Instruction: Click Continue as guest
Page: checkout
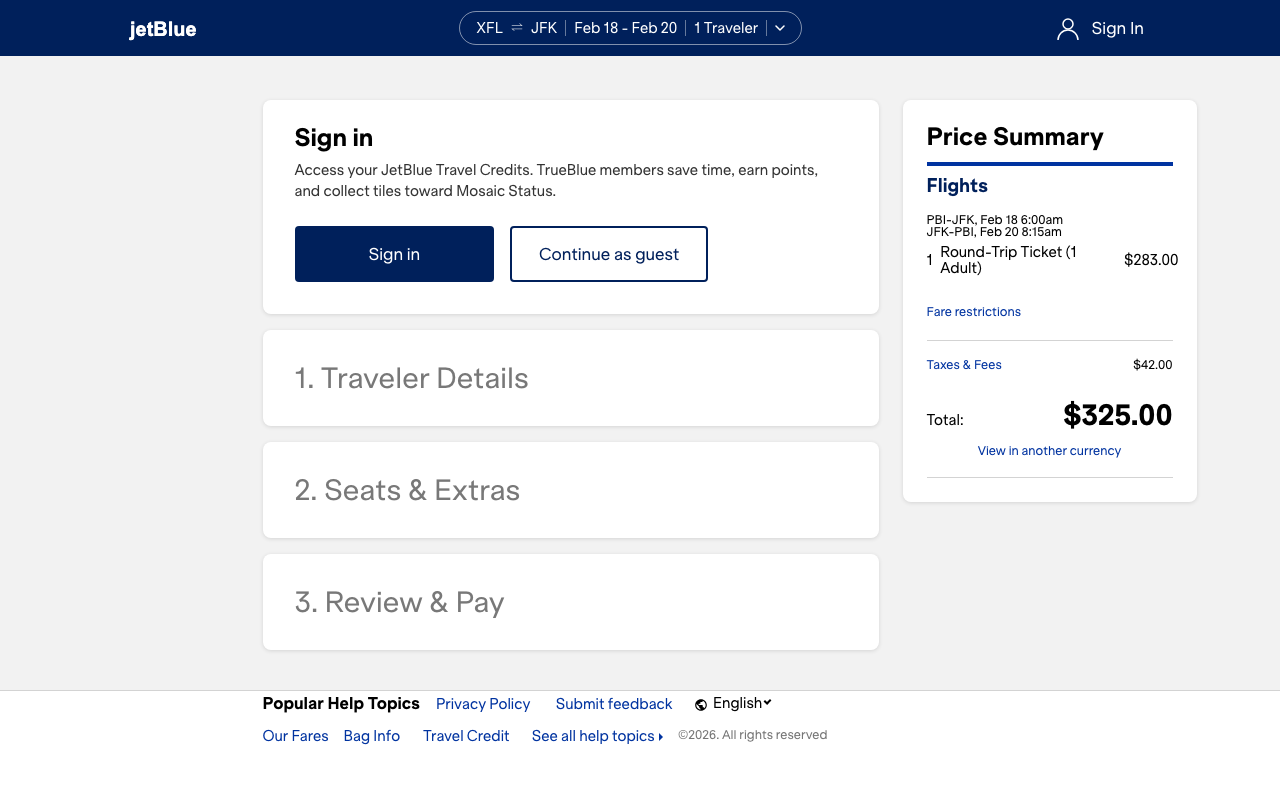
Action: click